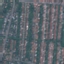
Land use / land cover: Residential